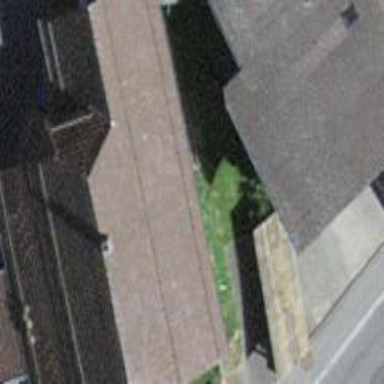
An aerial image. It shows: Farm building.